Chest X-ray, AP view. Patient: 37 years old, sex F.
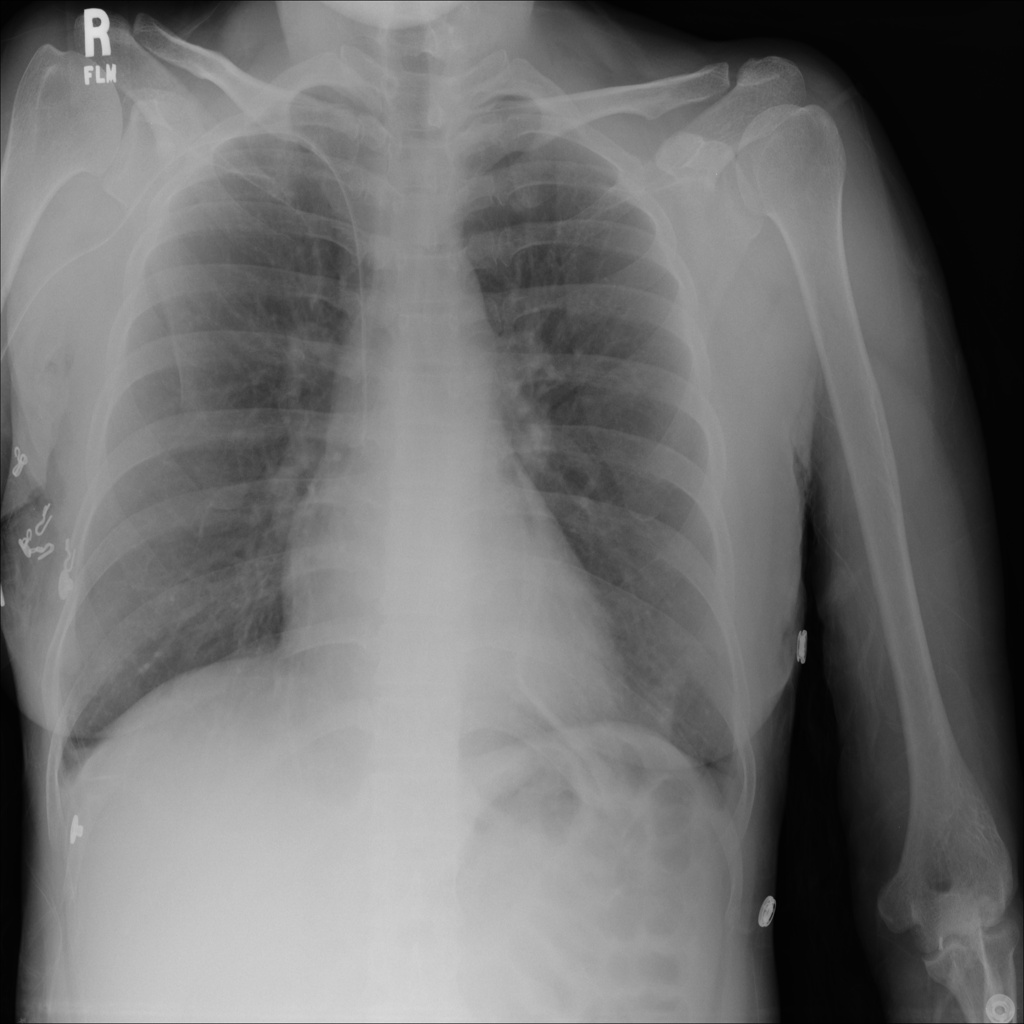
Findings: No Finding